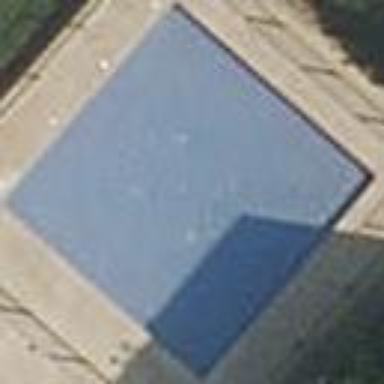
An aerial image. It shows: Swimming pool located in leisure land.